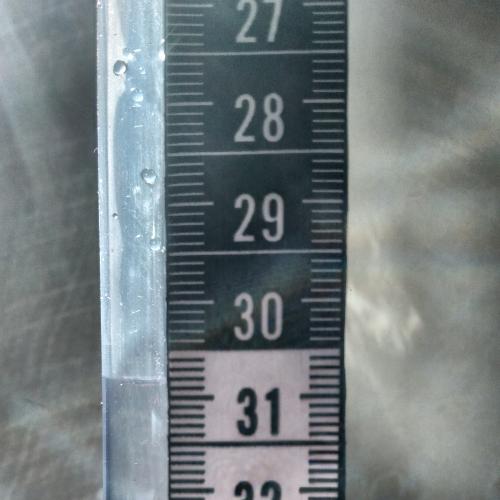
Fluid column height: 30.8 cm